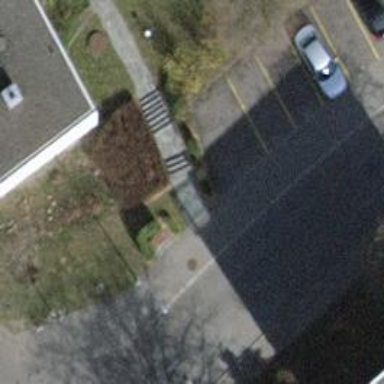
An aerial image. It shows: Set of concrete steps.